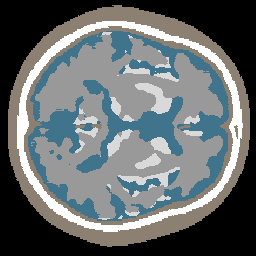
Label: no_lesion